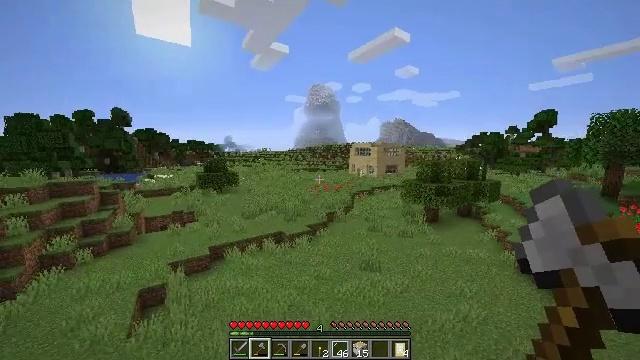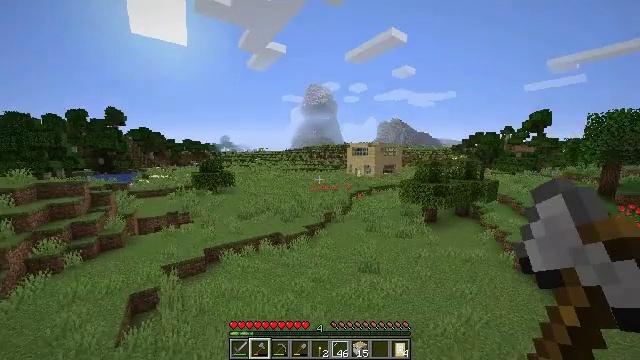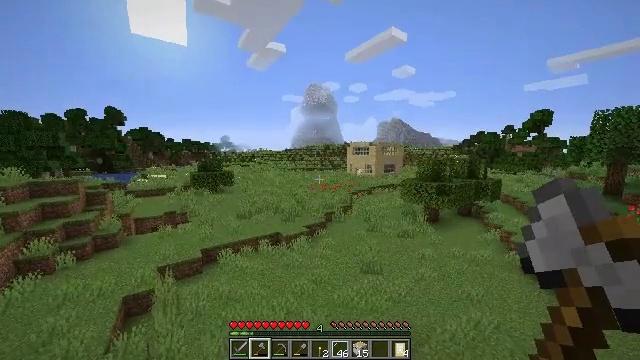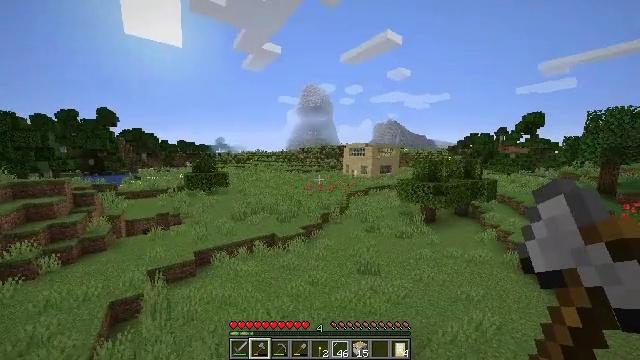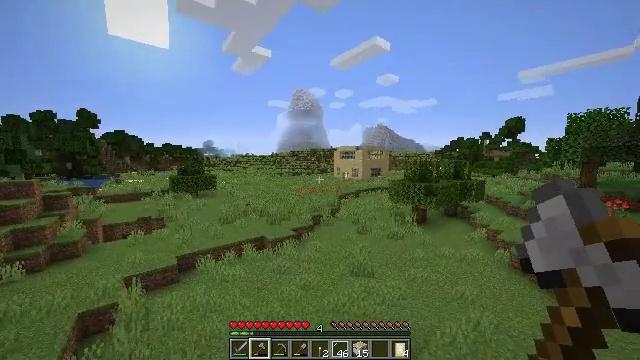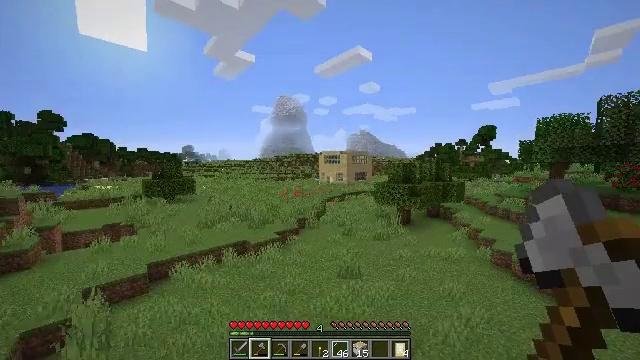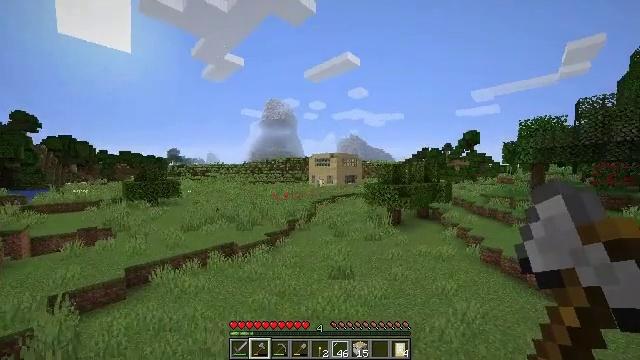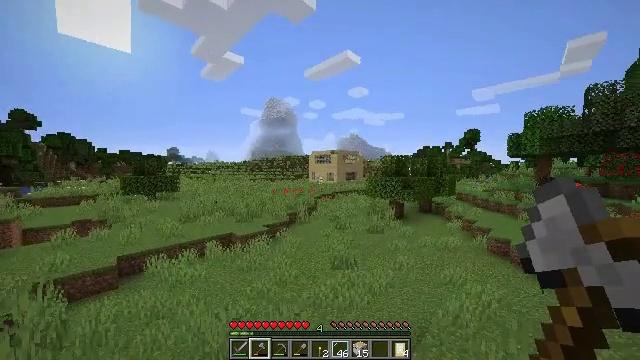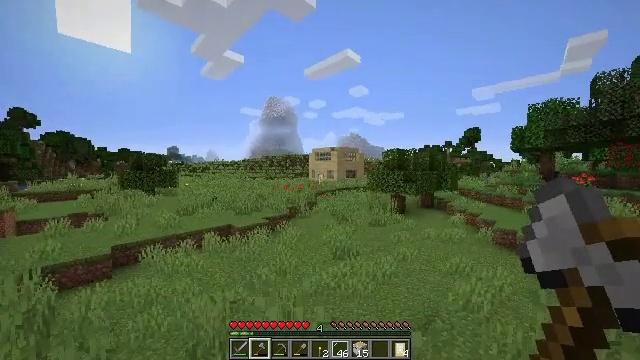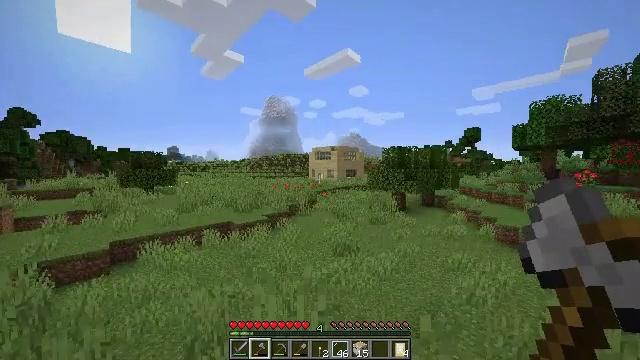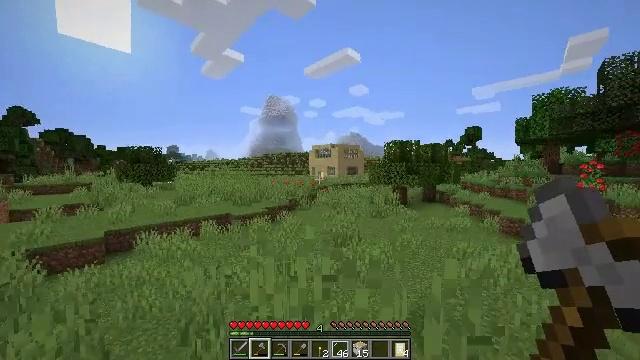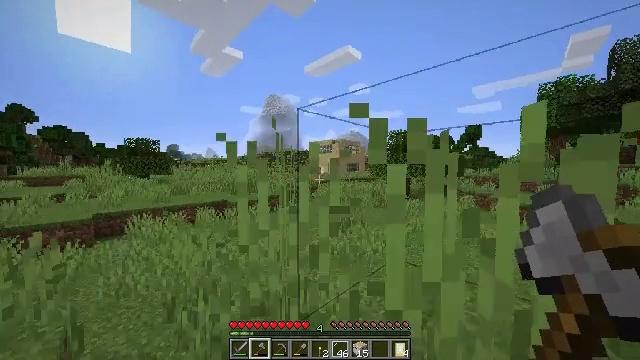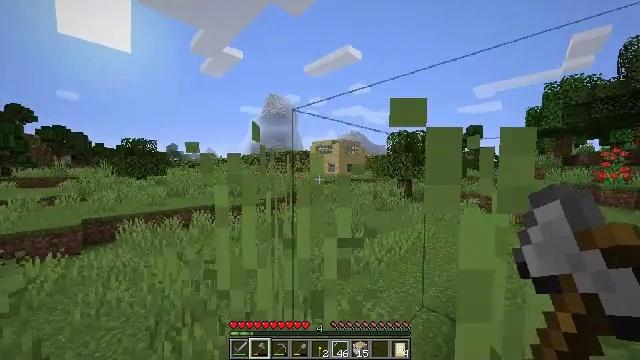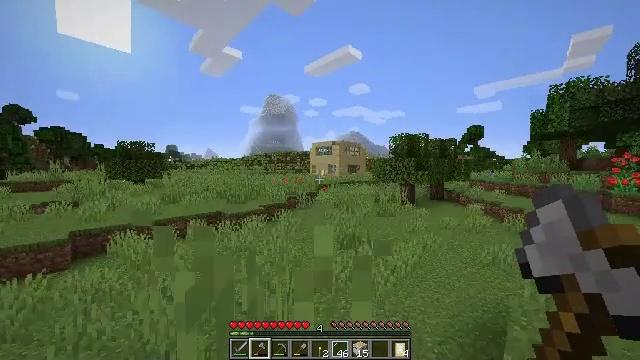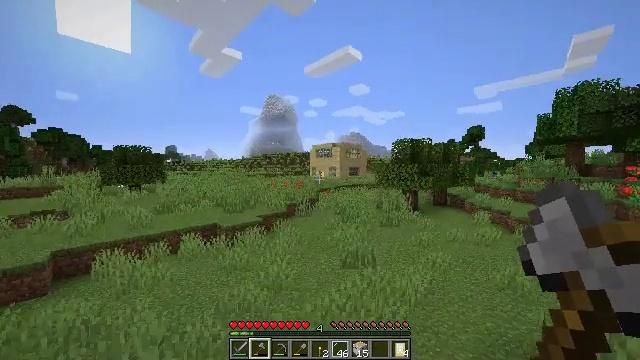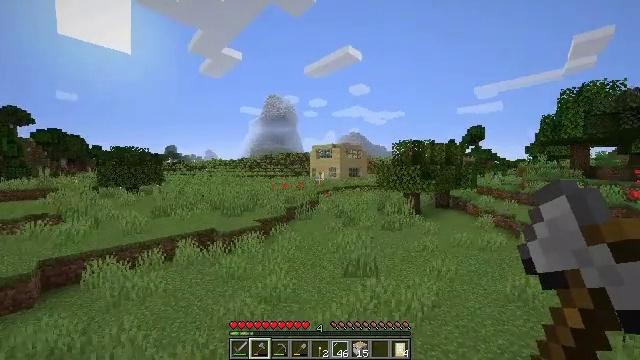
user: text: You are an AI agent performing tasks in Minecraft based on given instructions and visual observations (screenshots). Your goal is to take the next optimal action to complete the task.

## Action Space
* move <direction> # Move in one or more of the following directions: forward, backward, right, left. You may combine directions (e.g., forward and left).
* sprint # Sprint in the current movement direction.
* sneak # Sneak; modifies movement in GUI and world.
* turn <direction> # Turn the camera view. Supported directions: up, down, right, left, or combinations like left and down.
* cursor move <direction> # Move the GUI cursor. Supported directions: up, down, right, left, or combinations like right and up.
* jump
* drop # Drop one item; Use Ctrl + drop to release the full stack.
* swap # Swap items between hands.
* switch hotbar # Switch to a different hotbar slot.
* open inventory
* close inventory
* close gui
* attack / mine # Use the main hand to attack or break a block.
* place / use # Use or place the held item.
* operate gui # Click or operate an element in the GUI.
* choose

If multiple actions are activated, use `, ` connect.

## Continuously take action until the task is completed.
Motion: motion action
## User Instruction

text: Collect the birch door by breaking it.
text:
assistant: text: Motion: move forward, sprint, jump
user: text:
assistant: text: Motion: move forward, sprint, jump
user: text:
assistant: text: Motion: move forward, sprint, turn right, jump
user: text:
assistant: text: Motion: move forward, sprint, turn right and up, jump
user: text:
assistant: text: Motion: move forward, sprint, turn right and up, jump
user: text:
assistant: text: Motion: move forward, sprint, turn right and up, jump
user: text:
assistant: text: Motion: move forward, sprint, jump
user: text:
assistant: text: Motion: move forward, sprint, jump
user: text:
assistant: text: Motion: move forward, sprint, jump
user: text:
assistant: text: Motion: move forward, sprint, jump
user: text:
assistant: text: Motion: move forward, sprint, jump
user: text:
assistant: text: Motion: move forward, sprint, jump
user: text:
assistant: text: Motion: move forward, sprint, jump
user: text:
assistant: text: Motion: move forward, sprint, jump
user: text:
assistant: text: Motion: move forward, sprint, jump
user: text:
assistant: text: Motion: move forward, sprint, jump
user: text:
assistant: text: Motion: move forward, sprint, jump
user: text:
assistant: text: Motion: move forward, sprint, jump
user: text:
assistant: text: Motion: move forward, sprint, jump
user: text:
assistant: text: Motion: move forward, sprint, jump
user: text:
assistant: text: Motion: move forward, sprint, jump
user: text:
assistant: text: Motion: move forward, sprint, jump
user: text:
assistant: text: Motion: move forward, sprint, jump
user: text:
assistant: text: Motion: move forward, sprint, jump
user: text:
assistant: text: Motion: move forward, sprint, jump
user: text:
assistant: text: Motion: move forward, sprint, jump
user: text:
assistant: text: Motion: move forward, sprint, jump
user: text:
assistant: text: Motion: move forward, sprint, jump
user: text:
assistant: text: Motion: move forward, sprint, jump
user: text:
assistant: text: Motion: move forward, sprint, jump